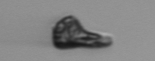
Label: Euglena